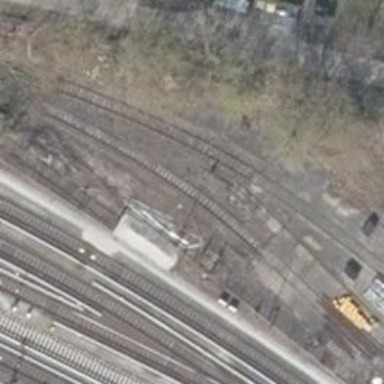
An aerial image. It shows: Unused railway yard.